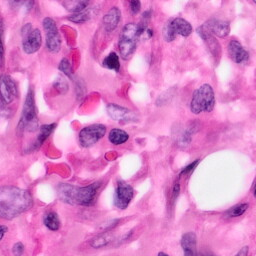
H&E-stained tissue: Pancreatic